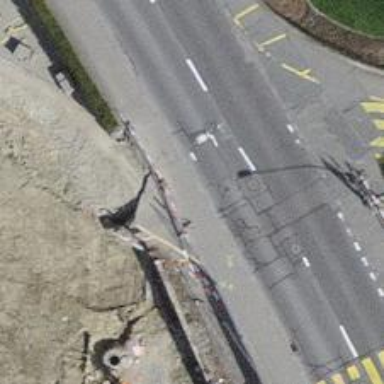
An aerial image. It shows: Bollard barrier.